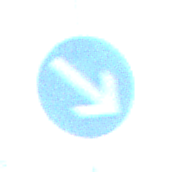
Verkehrszeichen: VorgeschriebeneVorbeifahrtRechts
Umgebung: Outdoor, Nature
Tageszeit: MorningAfternoon
Wetter: Clear
Licht: Natural
Jahreszeit: NotSpecified
Kontrast: HighContrast